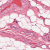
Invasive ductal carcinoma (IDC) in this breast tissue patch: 0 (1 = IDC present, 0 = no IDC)